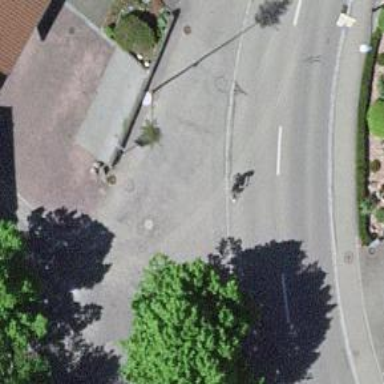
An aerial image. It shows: Public transport stop position.